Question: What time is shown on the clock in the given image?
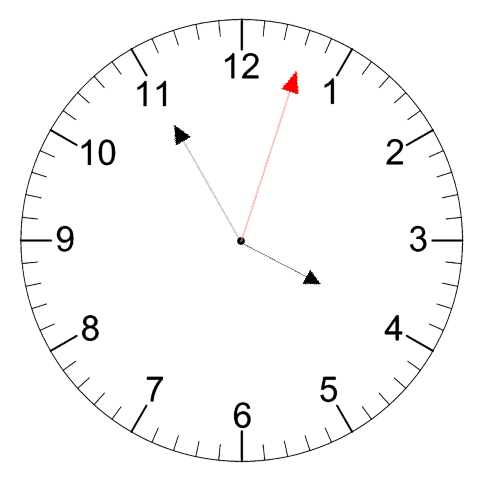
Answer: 03:55:03